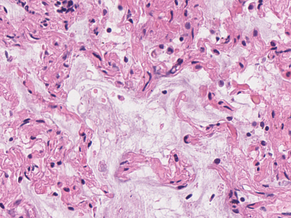
Tumor epithelial tissue: no
Tumor-associated stroma tissue: no
Normal tissue: yes